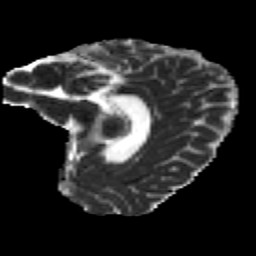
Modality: MD
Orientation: sagittal
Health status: healthy
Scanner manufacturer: philips
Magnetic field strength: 3 T
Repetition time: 9.75 s
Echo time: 0.092 s